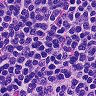
Metastatic tissue present: no